Question:
I have a tab list (ul using jquery-ui) that I have stretch width-wise across the entirety of the page. In the top-right corner of the themed/tab area (not outside of the tabbed area, but INSIDE of it) I want another set of navigation that I want themed differently.
So I made another ul and nested it in the last li in my parent ul. And then apply css to override the jquery-ui themes that get applied to the rest of the tabs. This works, except for two things:
1.) I want the gap between this nested list, and the last real tab in my tabstrip to shrink as the browser changes size, and if it needs to wrap to the bottom (like the rest of the tabs do).
2.) The first li in my nested ul is being treated like it's still a tab, and so when I click on it, rather than it be a link to another page ("/Store/Admin/") that I specify in the href property, jquery-ui shoves in "#ui-tabs-1" and tries to post back to an anchor on the current page that doesn't exist. I don't know where "#ui-tabs-1" came from because that's not even my naming convention for my parent ul/tab-list??? I don't any of the nested list to be treated as still part of the tab list.
If I need to un-nest the other ul and put it somewhere else on the page, that is fine with me... BUT, I still want it to be sitting in the top-right section of my tablist and I want it to wrap with the tabs, so that's why I shoved it in the last/right-most li of my parent ul.
Is there a way to tell jquery "don't treat this li as a tab"?
The code on my page looks something like:
'''
<article>
<div id="tabs">
<nav>
<ul>
<li><a href="#Parts" onclick="getTab('Parts');">Parts</a></li>
<li><a href="#Categories" onclick="getTab('Categories');">Categories</a></li>
<li><a href="#Links" onclick="getTab('Links');">Links</a></li>
<li class="untabbed">
<ul>
<li>[ <a href="/Store/Admin">Admin</a> |</li>
<li><a href="/Store/Order">Order</a> |</li>
<li><a href="/Account/LogOff">Log off</a> ]</li>
</ul>
</li>
</ul>
</nav>
<div id="Parts"></div>
<div id="Categories"></div>
<div id="Links"></div>
</div>
</article>
...
<script type="text/javascript">
$tabs = $('#tabs').tabs();
$('#tabs').tabs('select', 'Categories');
getTab('Categories');
function getTab(id) {
var url = '/Store/Home/GetTab/' + id;
var targetDiv = '#' + id;
$.get(url, null, function (result) {
$(targetDiv).html(result);
});
}
$.address.change(function (event) {
$('#tabs').tabs('select', window.location.hash)
});
$('#tabs').bind('tabsselect', function (event, ui) {
window.location.hash = ui.tab.hash;
});
</script>
'''
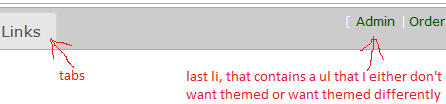
Answer: You could use the disabled option to select tabs to exclude.
<URL>
> An array containing the position of the tabs (zero-based index) that
should be disabled on initialization.
'''
$( "#tabs" ).tabs({ disabled: [1, 2] });
'''
After our comments I've done a JSFiddle of a solution that takes the sub list out of the tabbed list.
<URL>